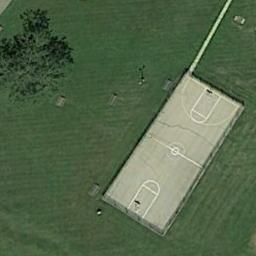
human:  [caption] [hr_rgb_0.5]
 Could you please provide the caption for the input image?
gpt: There is a basketball court in the middle of grass .

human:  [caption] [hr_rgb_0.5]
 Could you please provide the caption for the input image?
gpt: There is a basketball court on the green land .

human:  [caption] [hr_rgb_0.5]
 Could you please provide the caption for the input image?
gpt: A basketball court on the lawn and a tree beside .

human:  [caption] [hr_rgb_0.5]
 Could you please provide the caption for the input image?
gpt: The basketball court is surrounded by grass .